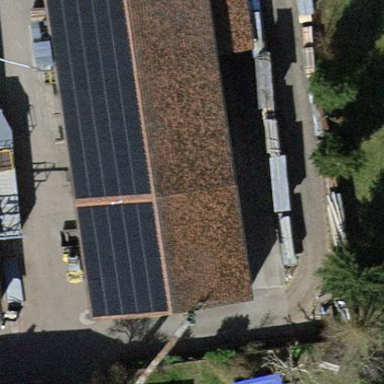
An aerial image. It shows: Industrial building with gabled roof.